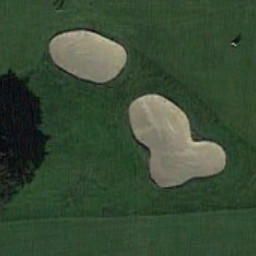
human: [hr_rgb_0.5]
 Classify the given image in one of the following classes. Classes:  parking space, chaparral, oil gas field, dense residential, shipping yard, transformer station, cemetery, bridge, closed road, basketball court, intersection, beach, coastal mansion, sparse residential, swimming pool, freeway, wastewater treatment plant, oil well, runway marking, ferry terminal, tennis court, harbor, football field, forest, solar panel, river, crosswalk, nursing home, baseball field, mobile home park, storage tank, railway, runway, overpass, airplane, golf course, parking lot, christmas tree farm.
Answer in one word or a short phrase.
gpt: golf course